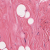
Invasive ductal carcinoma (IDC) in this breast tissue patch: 0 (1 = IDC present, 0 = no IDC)